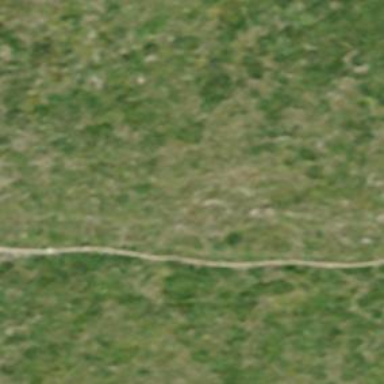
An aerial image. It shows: Path.